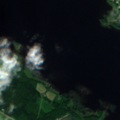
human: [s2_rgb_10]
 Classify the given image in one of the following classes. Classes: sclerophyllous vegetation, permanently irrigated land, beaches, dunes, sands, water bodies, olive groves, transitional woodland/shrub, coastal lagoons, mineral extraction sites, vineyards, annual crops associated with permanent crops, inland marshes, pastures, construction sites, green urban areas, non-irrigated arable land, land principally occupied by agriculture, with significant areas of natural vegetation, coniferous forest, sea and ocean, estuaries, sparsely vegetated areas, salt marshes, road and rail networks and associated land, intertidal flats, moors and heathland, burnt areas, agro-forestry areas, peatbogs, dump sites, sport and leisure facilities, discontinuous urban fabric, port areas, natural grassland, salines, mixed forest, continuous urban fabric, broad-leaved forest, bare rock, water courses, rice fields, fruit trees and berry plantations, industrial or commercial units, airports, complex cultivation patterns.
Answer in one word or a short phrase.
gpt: non-irrigated arable land, land principally occupied by agriculture, with significant areas of natural vegetation, mixed forest, water bodies